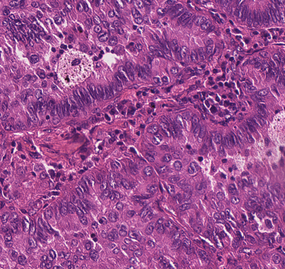
Tumor epithelial tissue: yes
Tumor-associated stroma tissue: yes
Normal tissue: no